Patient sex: M
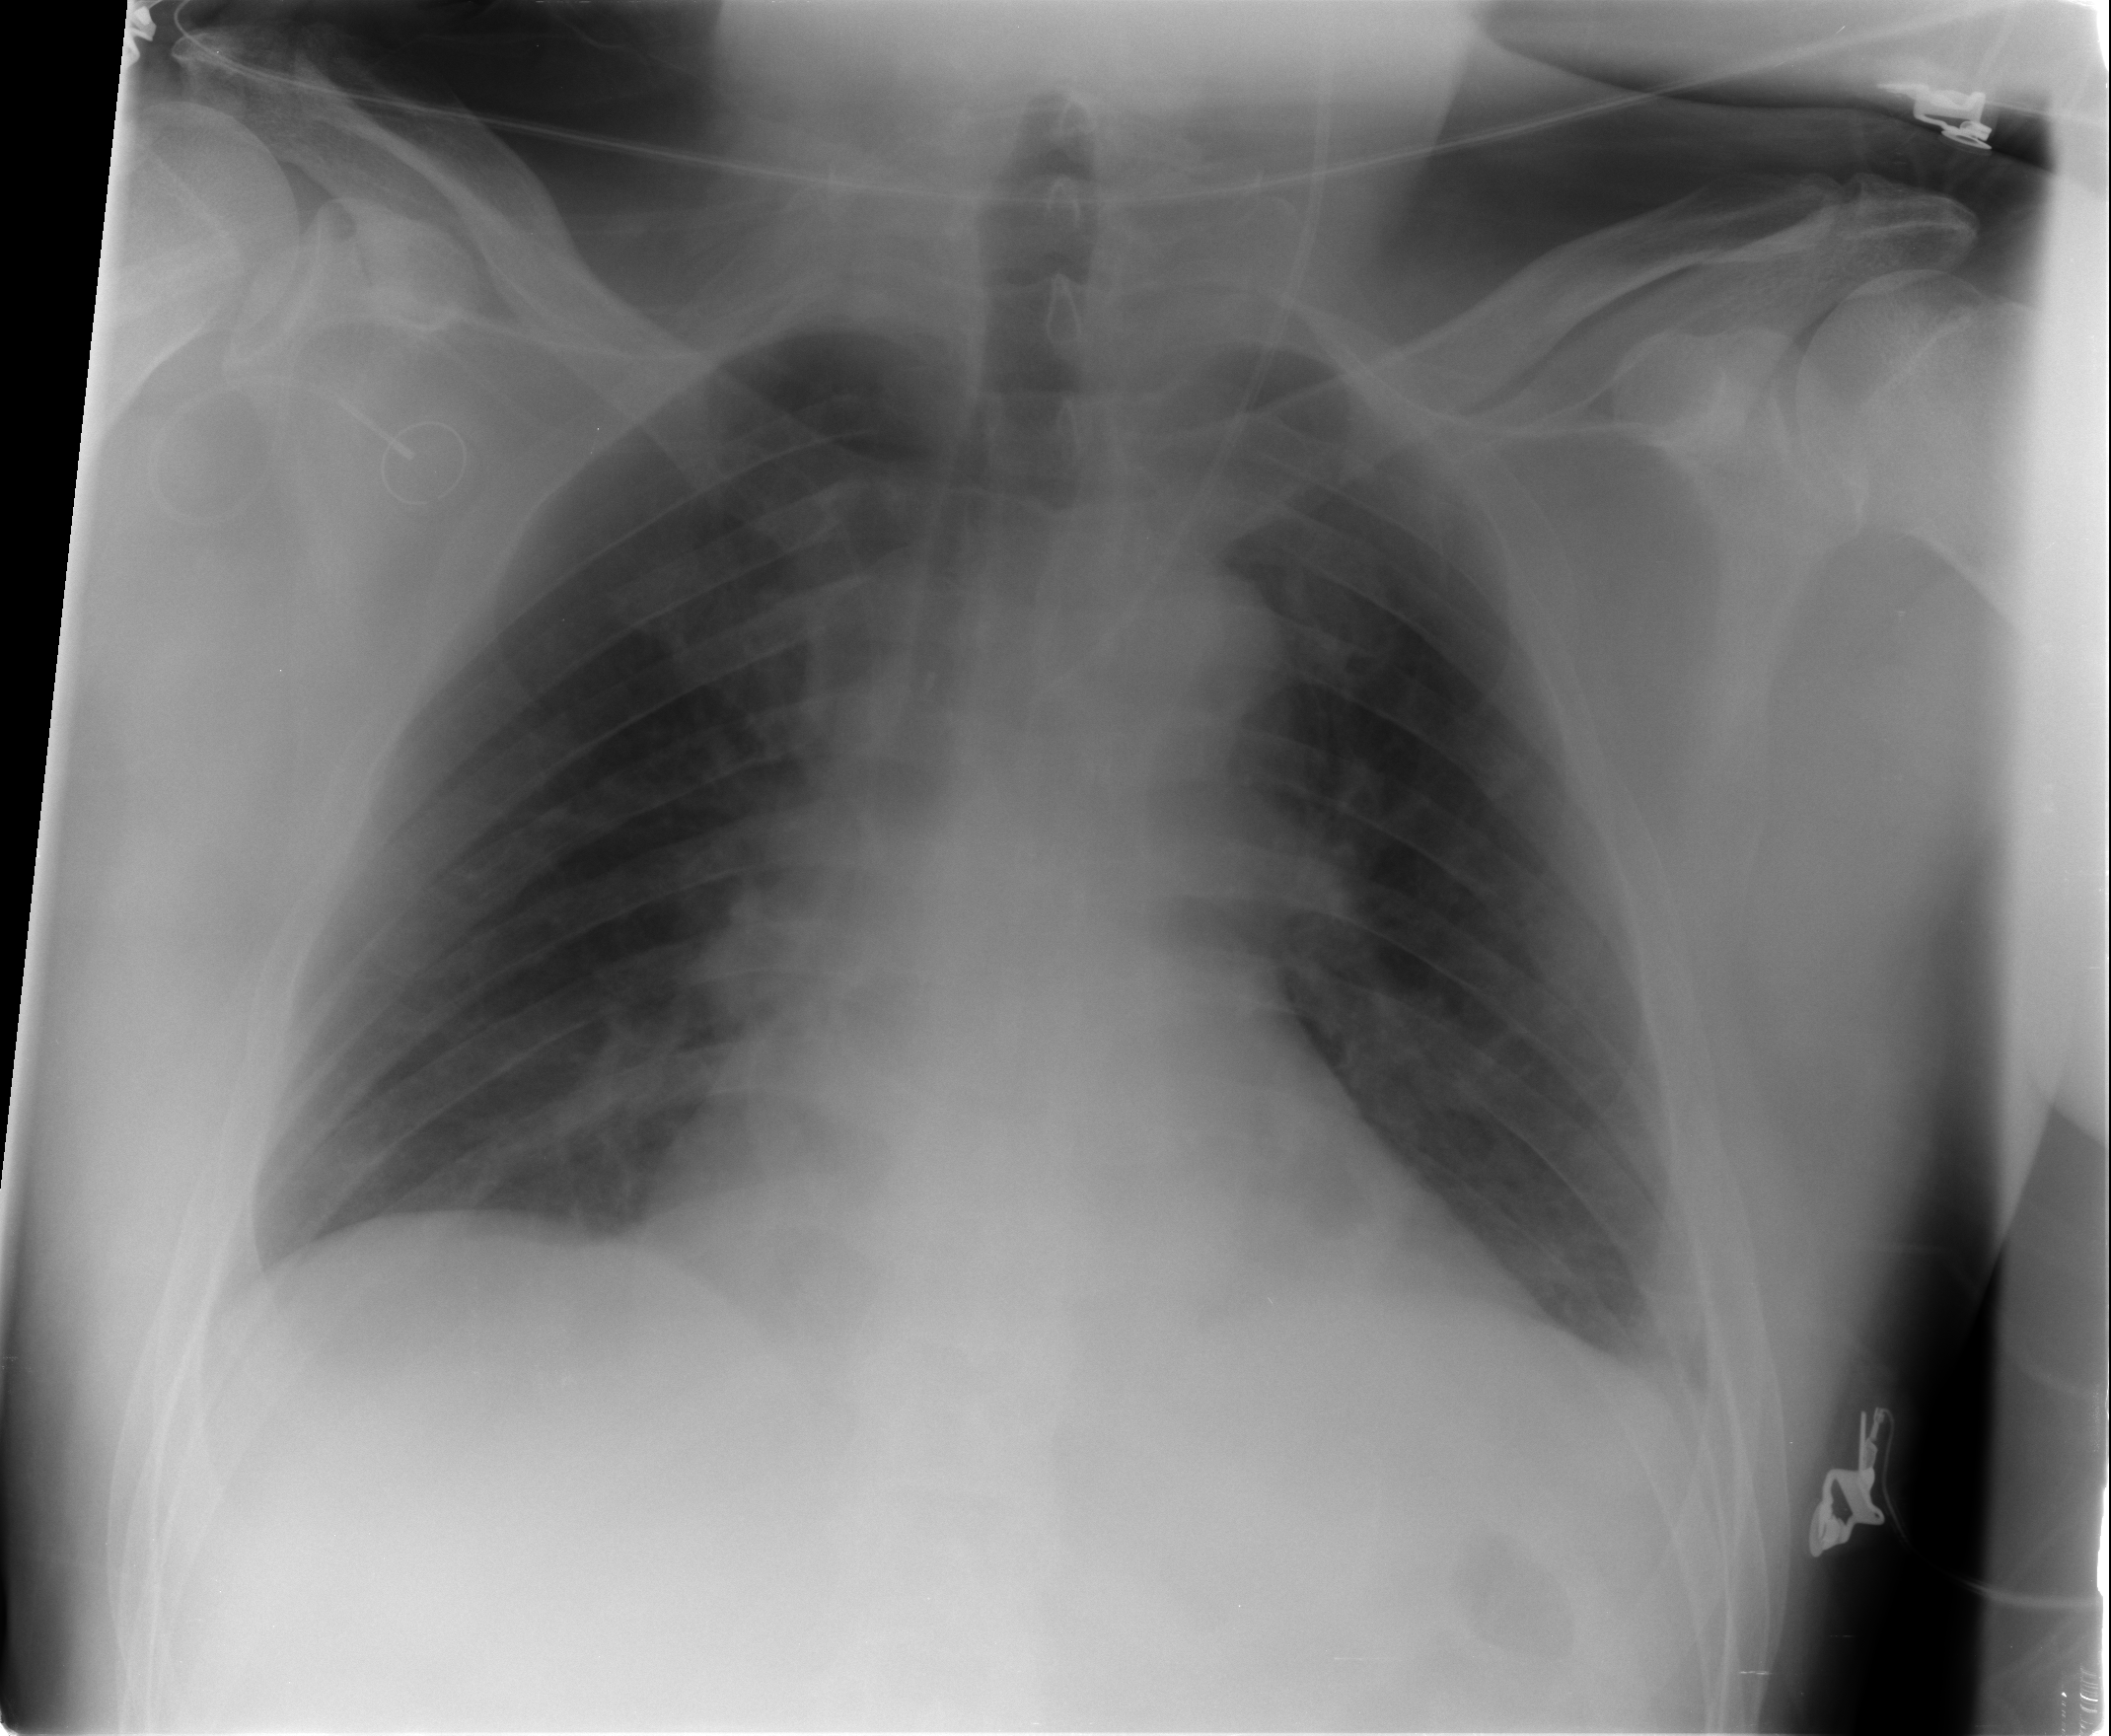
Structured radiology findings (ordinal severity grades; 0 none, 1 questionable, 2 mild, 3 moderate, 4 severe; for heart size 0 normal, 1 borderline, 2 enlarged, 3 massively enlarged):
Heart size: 1
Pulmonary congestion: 0
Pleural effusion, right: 0
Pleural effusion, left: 1
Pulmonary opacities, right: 0
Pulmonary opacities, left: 0
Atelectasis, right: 0
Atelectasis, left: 1